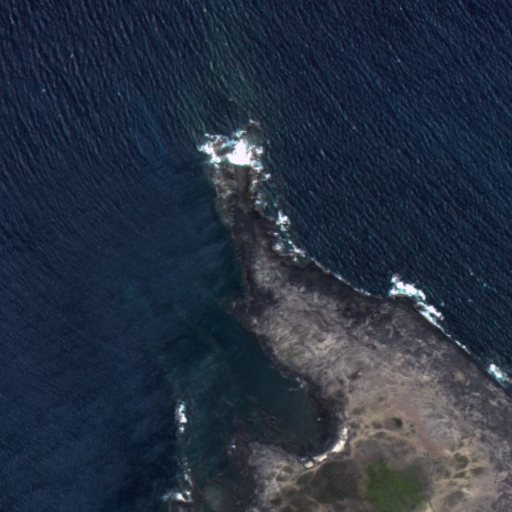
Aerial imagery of cape in Hawaii named Hāwea Point containing only unknown